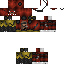
A male human skin with dark skin, wearing brown helmet dressed in a red hoodie and red pants, featuring a closed mouth.